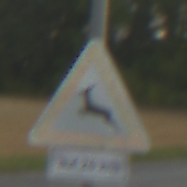
Verkehrszeichen: WildwechselRechts
Zusatzzeichen unten: LaengeEinerStrecke6
Umgebung: Outdoor, RoadRail
Tageszeit: SunriseSunset
Wetter: PartlyCloudy
Licht: Natural
Jahreszeit: NotSpecified
Kontrast: LowContrast